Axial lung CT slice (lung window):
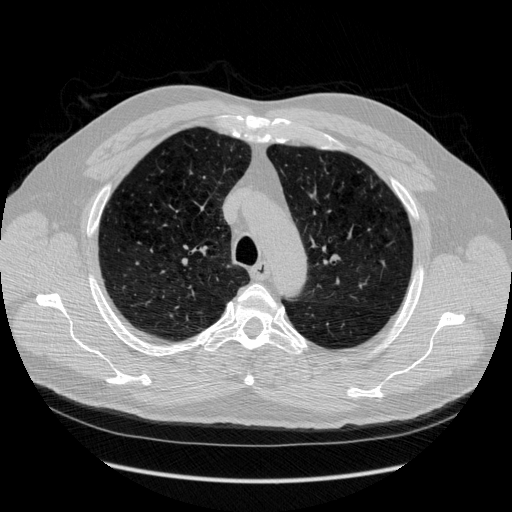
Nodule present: no